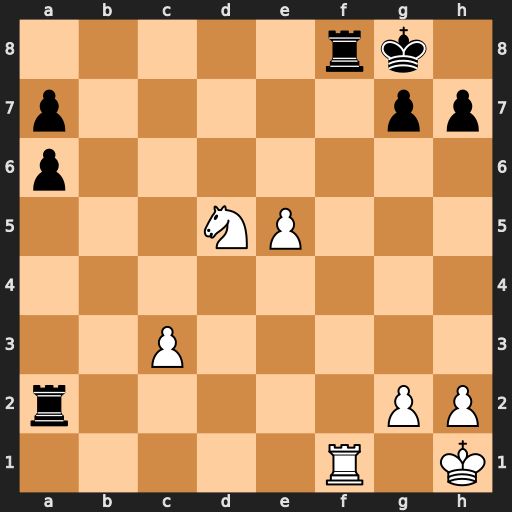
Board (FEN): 5rk1/p5pp/p7/3NP3/8/2P5/r5PP/5R1K
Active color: w
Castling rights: -
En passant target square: -
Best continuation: Ne7+ Kh8 Rxf8#